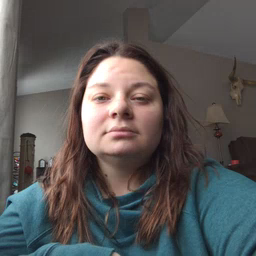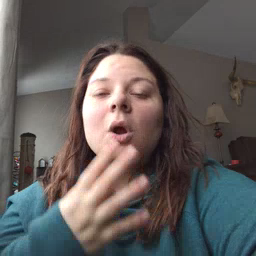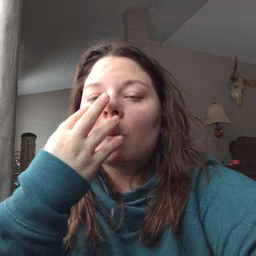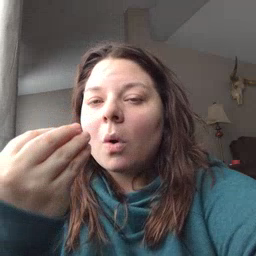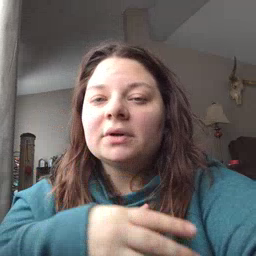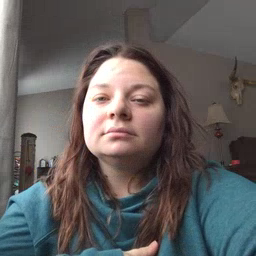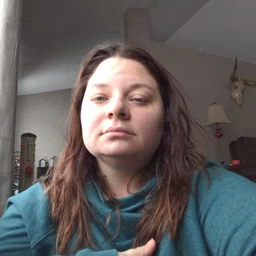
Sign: wolf